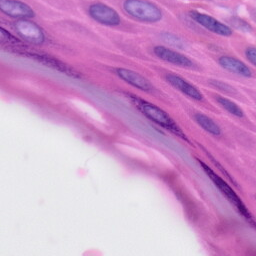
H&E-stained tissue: Skin